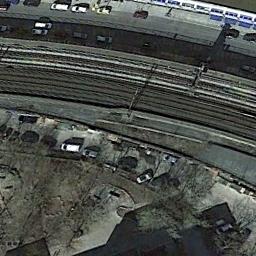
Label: railway